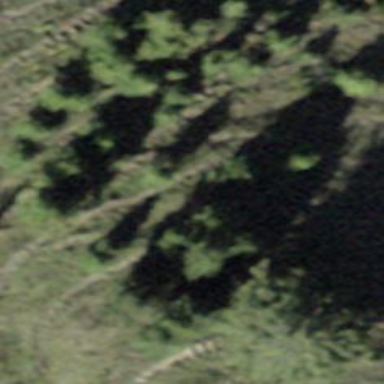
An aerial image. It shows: Patch of scrub vegetation.